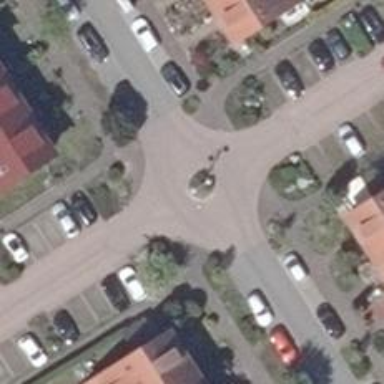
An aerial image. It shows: Roundabout.